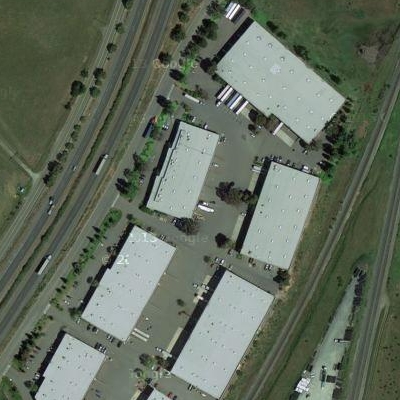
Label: Industry